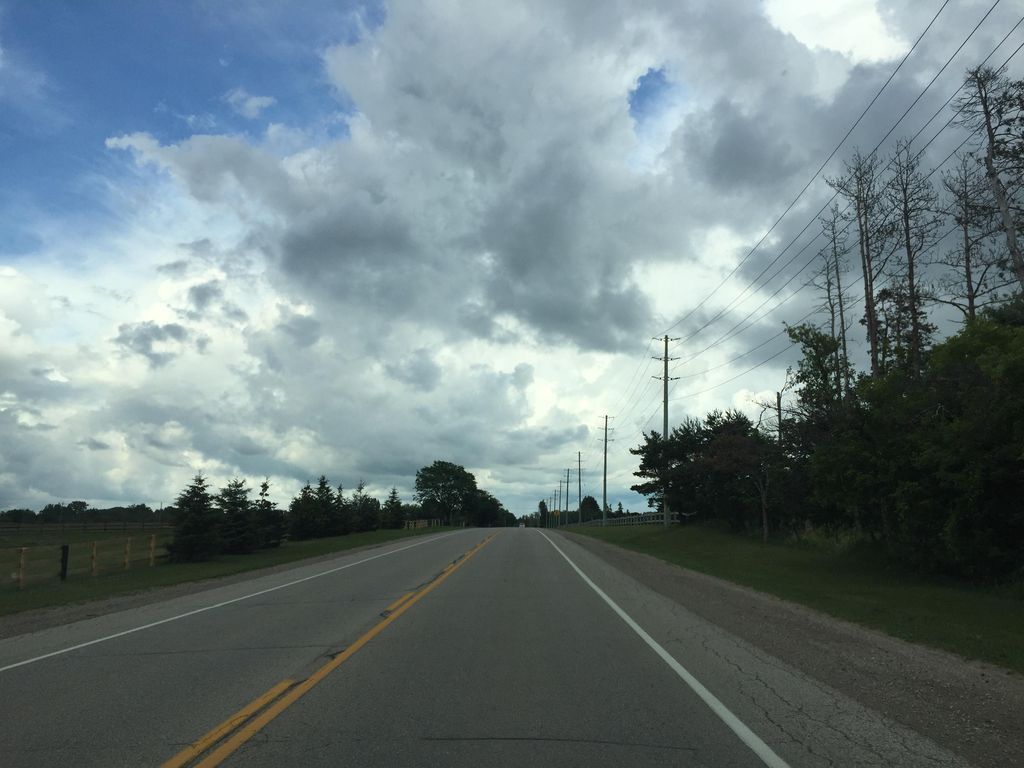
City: kitchener-waterloo